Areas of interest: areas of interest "Commercial service"
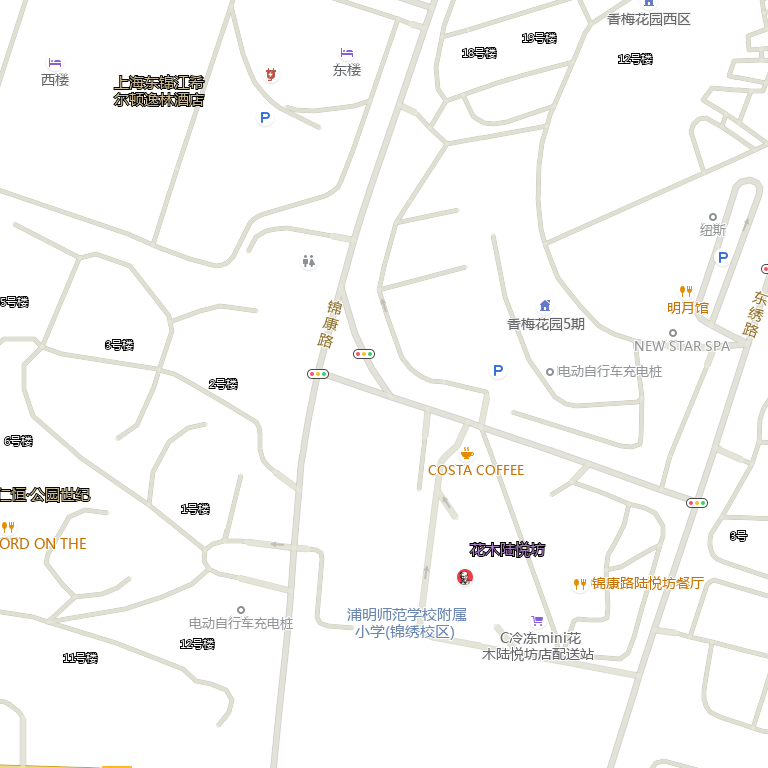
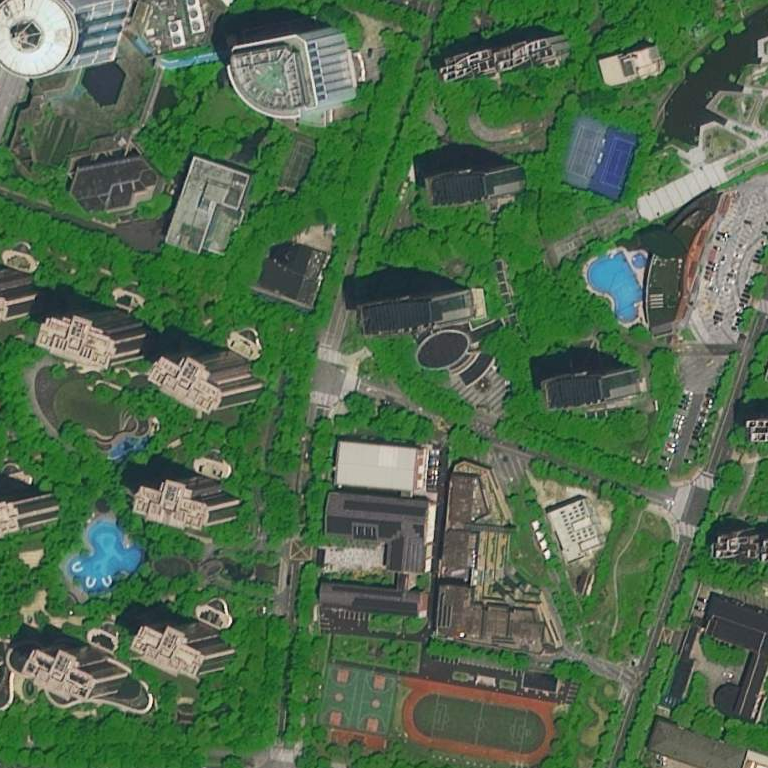